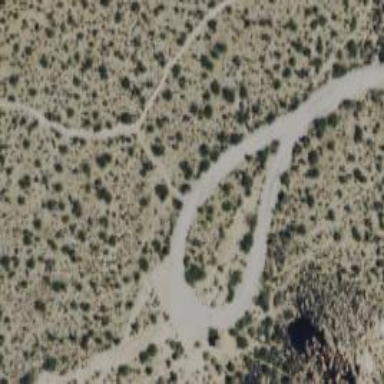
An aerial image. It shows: Service road with unpaved surface.